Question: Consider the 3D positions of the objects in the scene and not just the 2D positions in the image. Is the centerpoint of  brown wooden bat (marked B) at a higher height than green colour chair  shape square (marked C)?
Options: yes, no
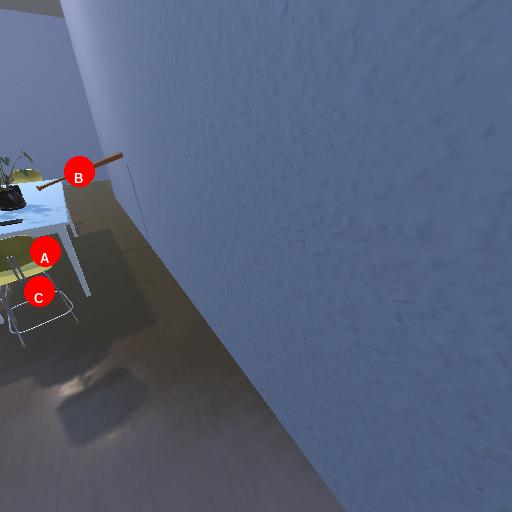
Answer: yes